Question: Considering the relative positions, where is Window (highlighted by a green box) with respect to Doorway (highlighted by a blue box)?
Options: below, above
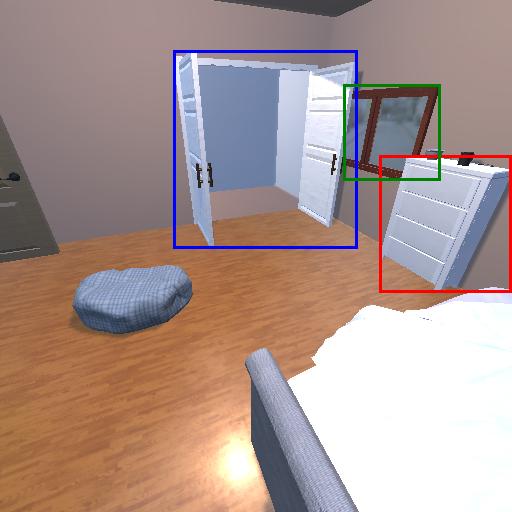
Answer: below